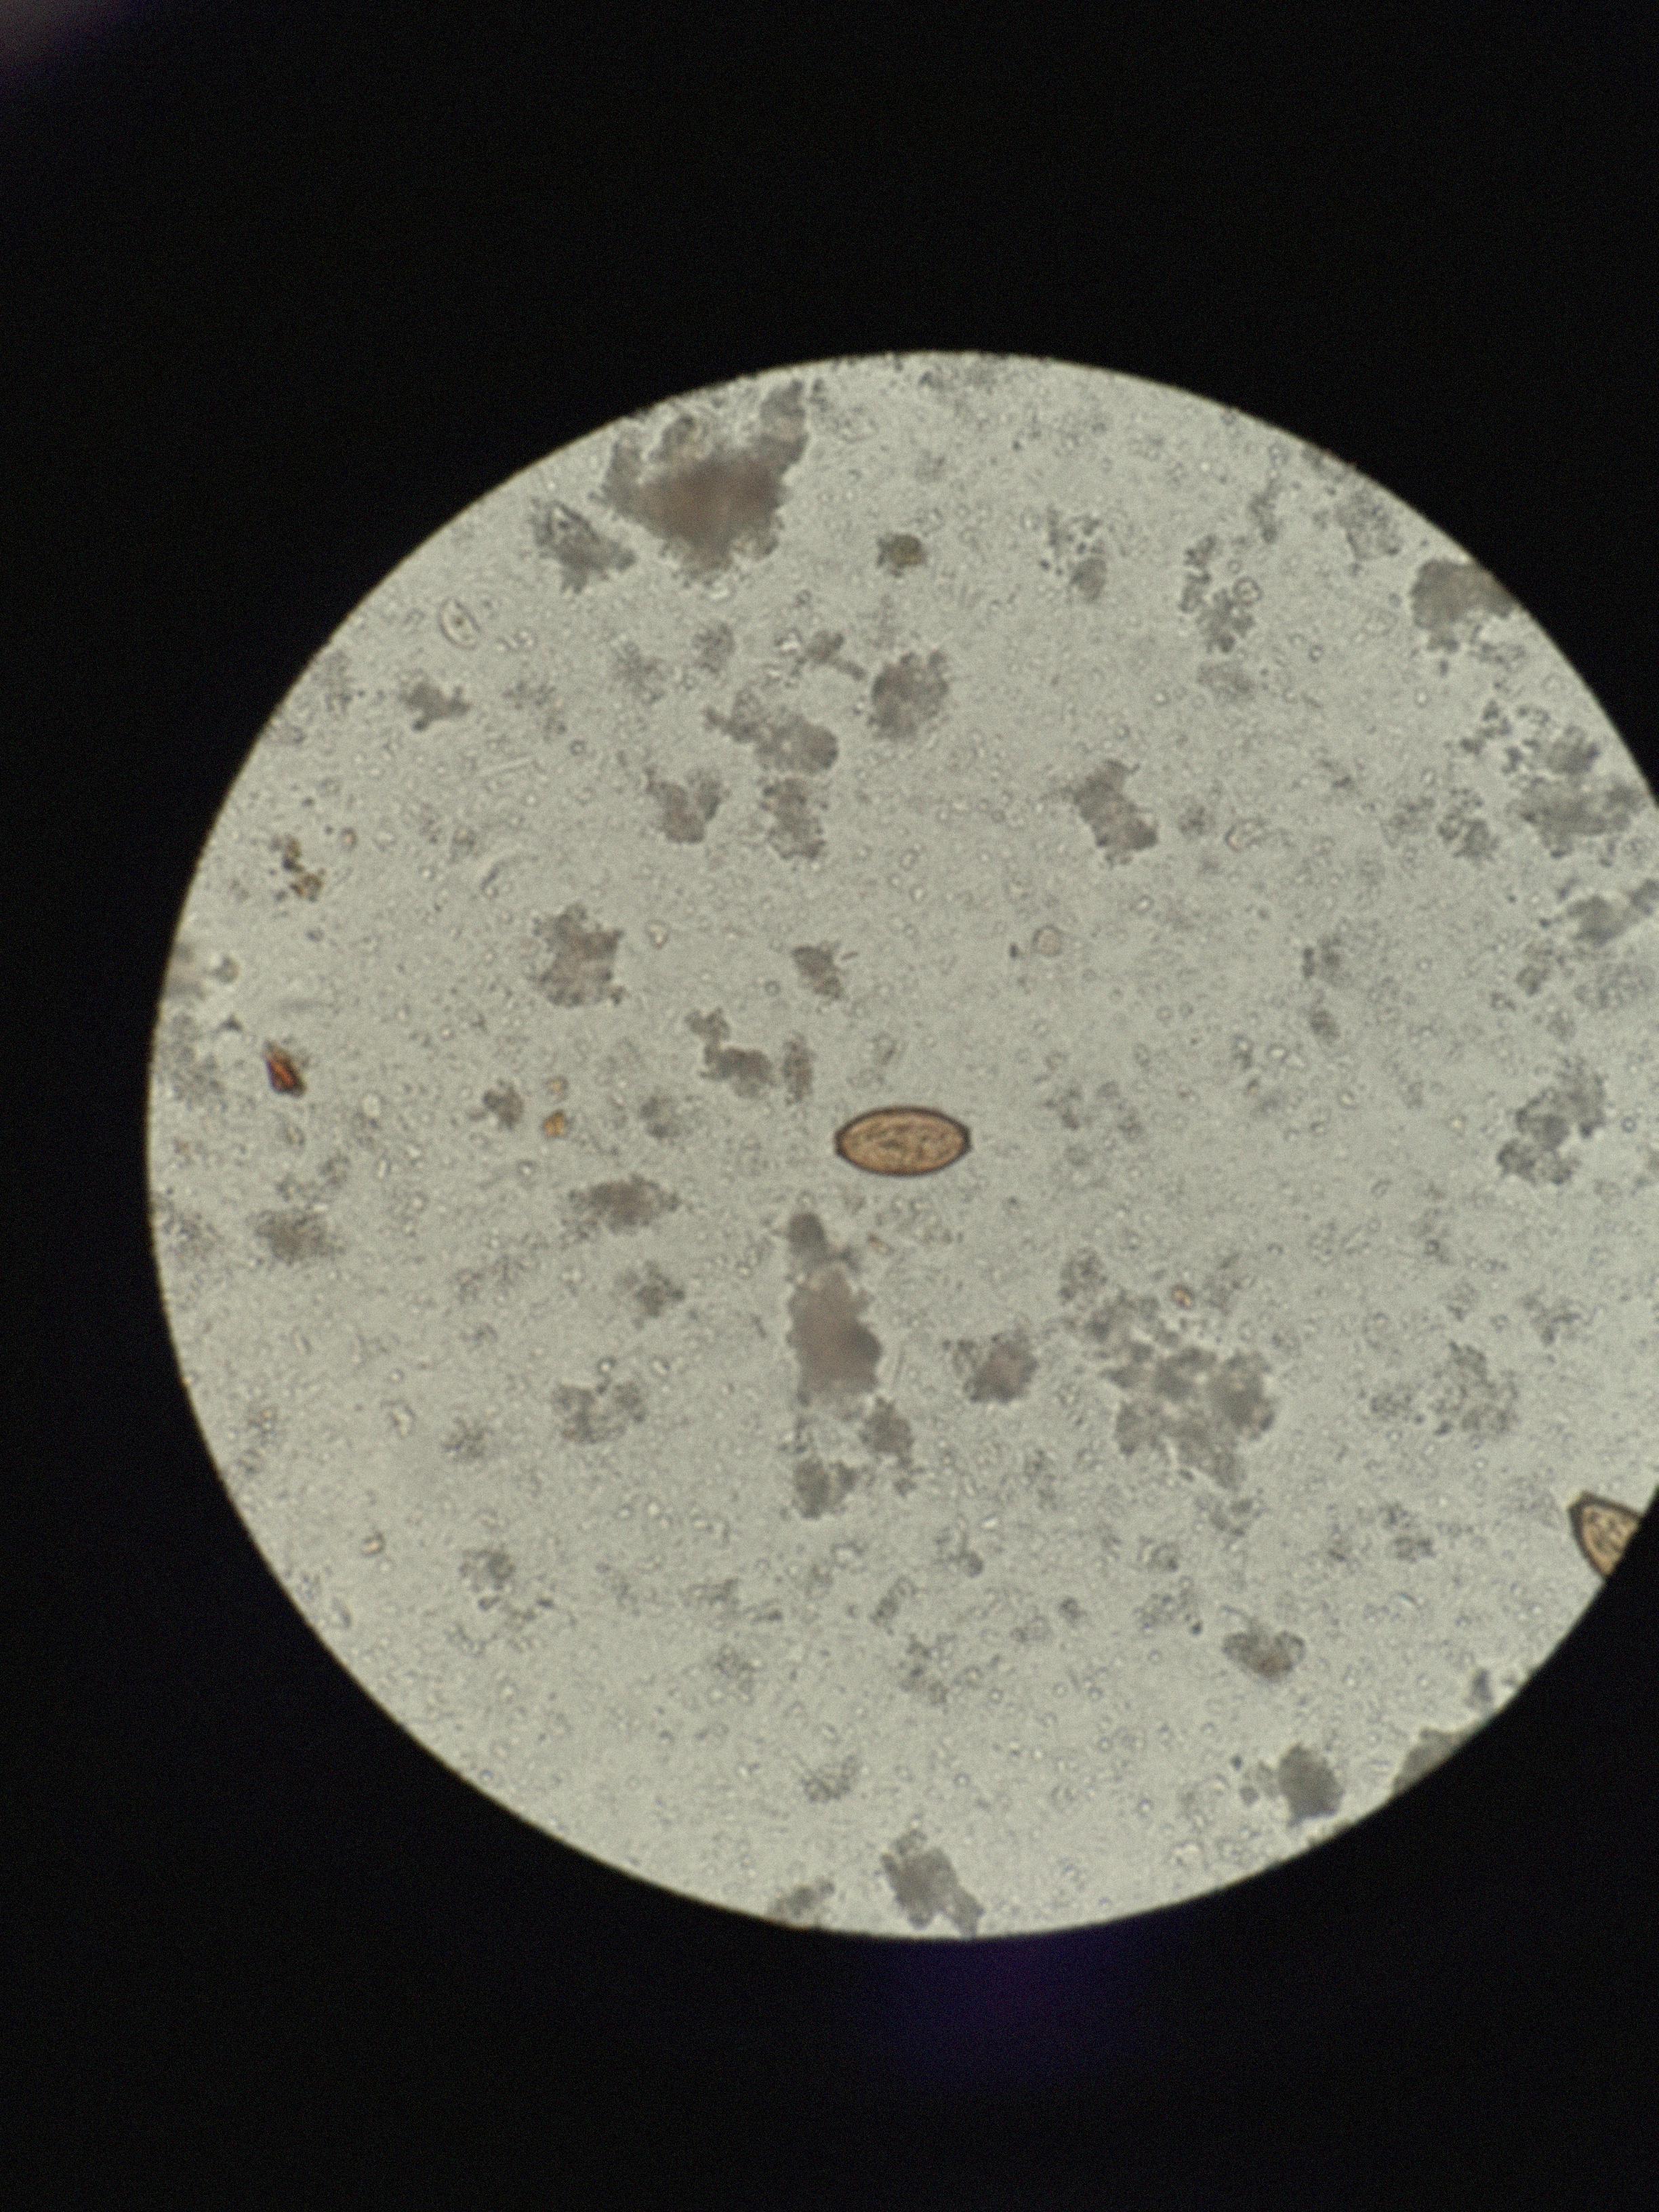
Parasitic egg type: Trichuris trichiura